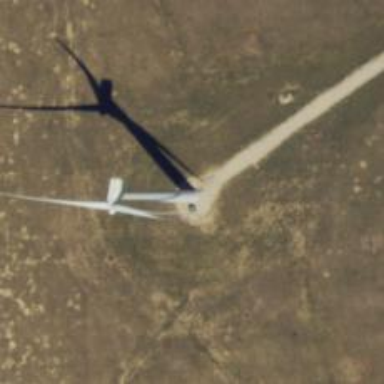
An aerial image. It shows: Wind generator powered by horizontal axis wind turbine.